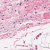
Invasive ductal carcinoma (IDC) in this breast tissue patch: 0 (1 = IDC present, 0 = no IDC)